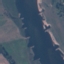
Land use / land cover: River